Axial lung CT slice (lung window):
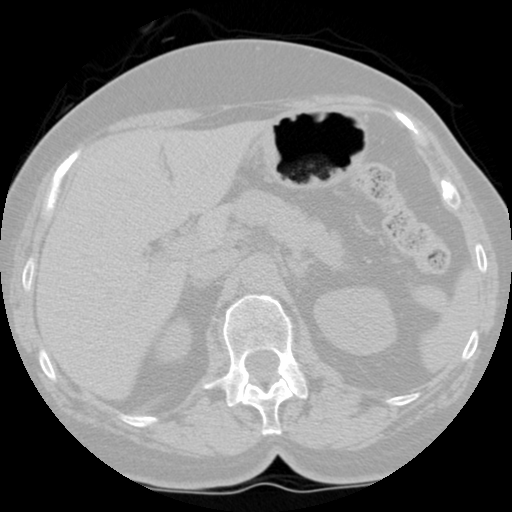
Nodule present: no